Question: I've got a piece of VBA code that pulls data in from a linked table and appends some date columns based on using the 'DMax' function to look up the most recent transaction dates based on SKU and transaction type. I'm getting the following error:

For some reason the 'DMax' function is not seeing the data properly from the SKU field that is in the 'select' statement.
'''
SQLstr = "Insert Into TEMP_ONHAND Select " & _
"COMPANY, WHSE, WHSEDESC, ITEM, ITEMDESC, ESTCOSTPRICE, INVONHAND, CONSIGNINVONHAND, " & _
"QUANTITYINTRANSIT, QTY, COST, LASTINVTRANS, SUPPLIERID, SUPPLIER, " & _
"BUYER, BUYERNAME, PLANNER, PLANNERNAME, BUYFROMBP, BUYFROMBPNAME, " & _
"[COMPANY] & '-' & [WHSE] & '-' & [ITEM] AS SKU, " & _
"Left([WHSEDESC],3) AS TYPE, " & _
"#" & DMax("[TRANSDATE]", "[TEMP_HISTORY]", "[SKU]='" & [SKU] & "' AND [TRANSTYPE] = 3") & "# AS LAST_RCPT, " & _
"#1/1/1950# AS LAST_ISSUE, " & _
"#1/1/2000# AS LAST_ADJUST, " & _
"'TEST' AS TRAN_RANGE, " & _
"'TEST' AS ADJ_RANGE " & _
"From PARTS_ONHAND;"
MsgBox SQLstr
Application.CurrentDb.Execute SQLstr
'''
If I replace the '& [SKU] &' in the 'DMax' function with an actual text string of a SKU, this code works fine. I'm wondering if the syntax needs to be different somehow within the 'DMax' function in order to reference a field from the 'select' portion of the statement?
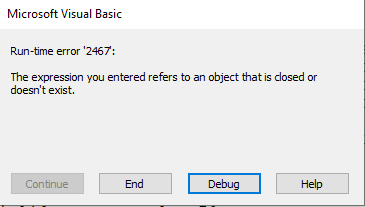
Answer: The code is not referencing calculated SKU field of SELECT portion of constructed SQL statement. This concatenation takes place within the VBA procedure, not the SQL statement. Therefore, VBA looks for [SKU] and can't find anything. In fact, that entire DMax() expression is executed in this VBA procedure and if it did succeed it would return a single value for concatenation and every record pulled by the SELECT would have it. If you want to reference calculated SKU field as input to DMax(), then DMax() expression must be embedded in constructed SQL statement.
Embedding domain aggregate functions with dynamic arguments within SQL constructed in VBA is tricky when text fields are the criteria. Try:
'"# & DMax('[TRANSDATE]', '[TEMP_HISTORY]', '[TRANSTYPE] = 3 AND [SKU]=' & Chr(39) & [SKU] & Chr(39)) & # AS LAST_RCPT, " & _'
Or build a SELECT query object which includes DMax() function then call that object by the VBA procedure.
'SQLstr = "Insert Into TEMP_ONHAND Select * FROM queryName"'
Or don't save aggregate data, calculate it when needed.